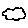
Label: cloud